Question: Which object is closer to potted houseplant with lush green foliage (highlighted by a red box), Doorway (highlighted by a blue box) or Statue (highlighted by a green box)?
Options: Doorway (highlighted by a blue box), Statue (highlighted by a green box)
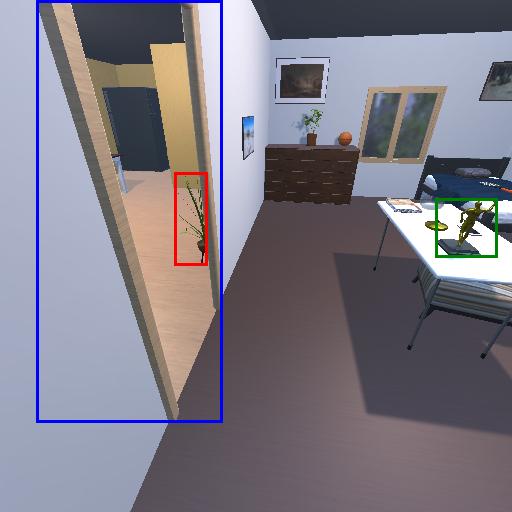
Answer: Doorway (highlighted by a blue box)